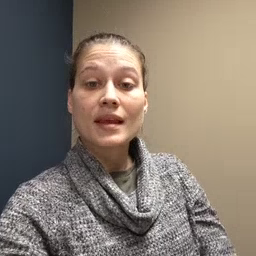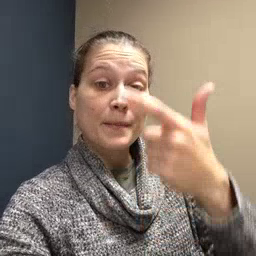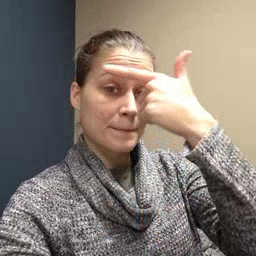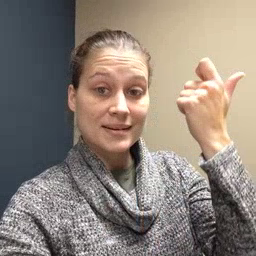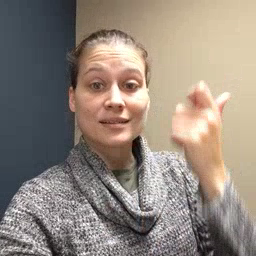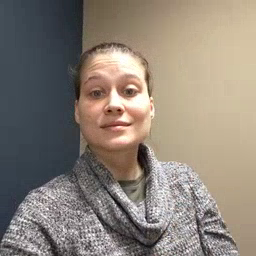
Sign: because